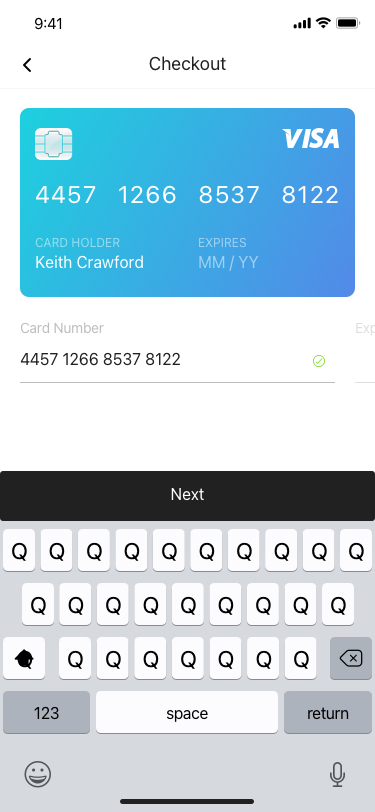
Text in this UI design:
MM / YY
EXPIRES
Keith Crawford
CARD HOLDER
4457   1266   8537   8122